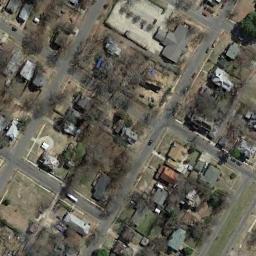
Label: medium_residential